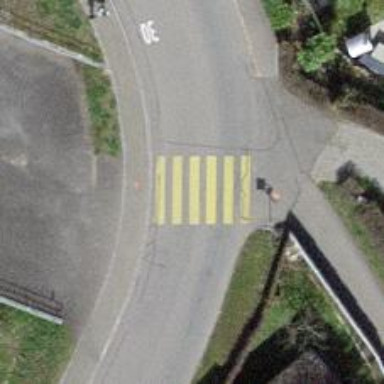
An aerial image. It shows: Uncontrolled zebra crossing on the road.